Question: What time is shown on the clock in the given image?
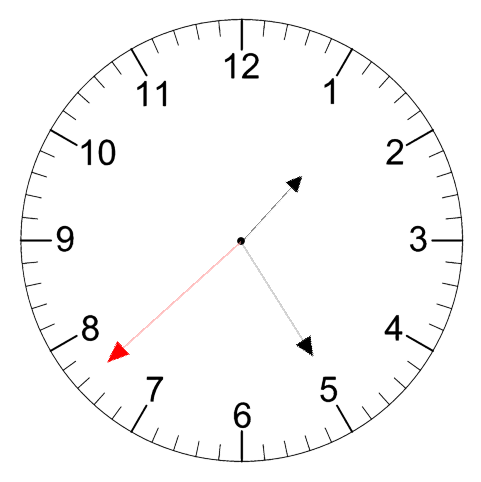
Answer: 01:24:38